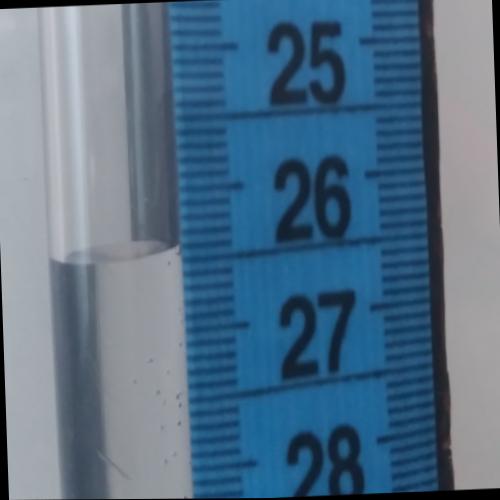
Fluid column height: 26.4 cm